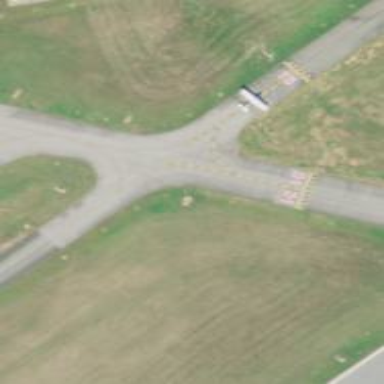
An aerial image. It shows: View of taxiway at the airport.